Interaction volume radius: 10 \u00c5
Interaction volume height: 20 \u00c5
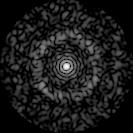
Disorder parameter: 0.8081